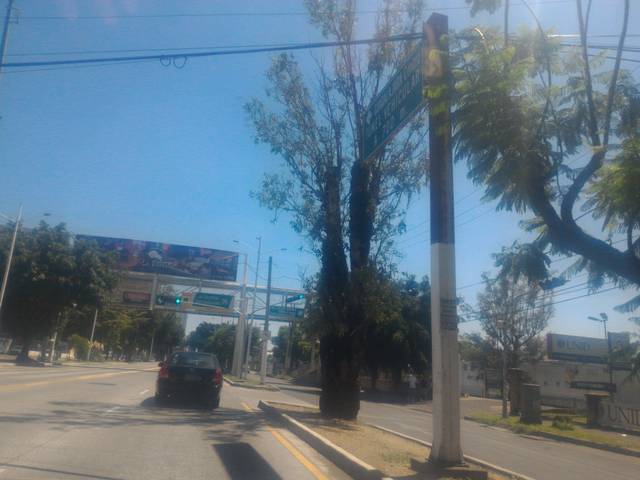
Region: Mexico
Coordinates: 20.653, -103.401